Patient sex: M
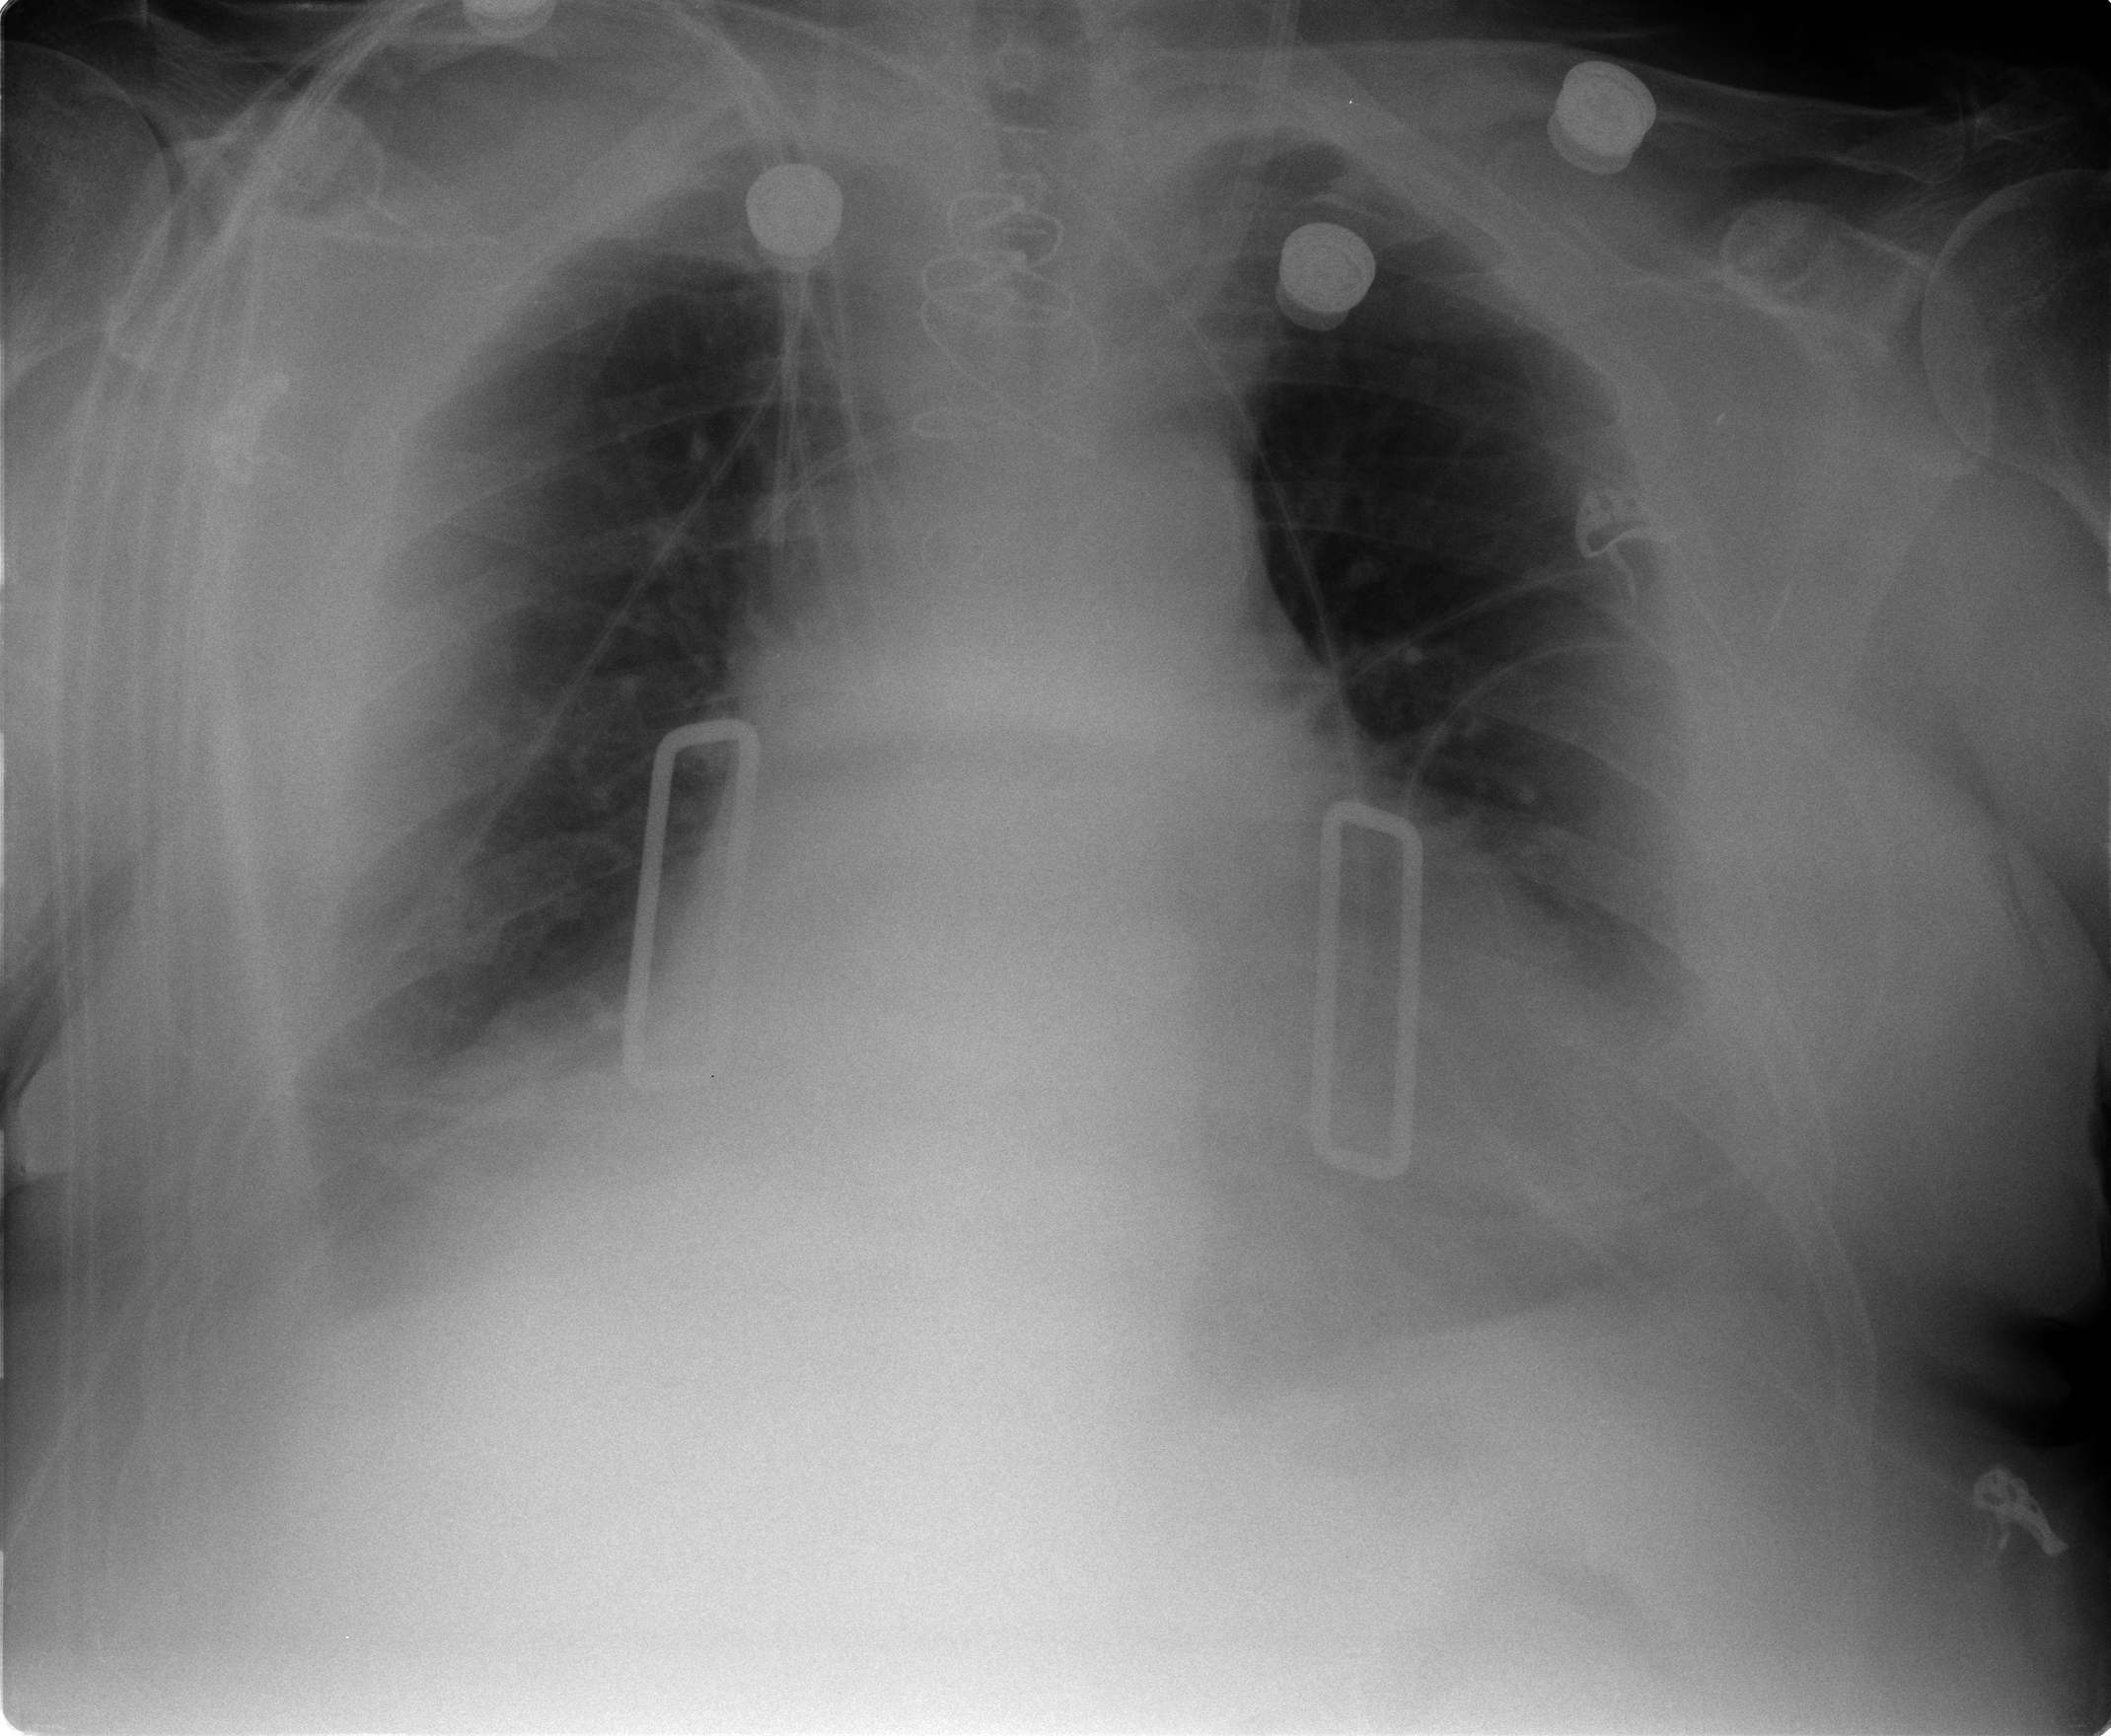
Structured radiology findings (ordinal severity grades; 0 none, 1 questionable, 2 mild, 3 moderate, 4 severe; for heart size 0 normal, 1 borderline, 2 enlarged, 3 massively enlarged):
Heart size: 2
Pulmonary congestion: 2
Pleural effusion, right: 3
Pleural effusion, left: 2
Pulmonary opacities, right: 0
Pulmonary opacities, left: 0
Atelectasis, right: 2
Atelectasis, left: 2